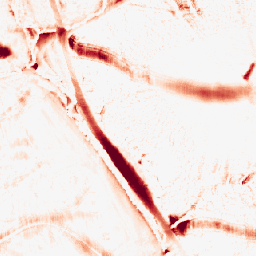
Category: morphological
Decomposition family: morphological_ellipse
Decomposition parameters: operation: opening
width: 30
height: 20
Upsampling method: nearest
Upsampling parameters: scale: 4
Upsampling scale: 4